Question: I cannot create a new AVD in Eclipse on MAC OSX for testing.
Situation:
- - - -
When I try to create it just waits, when I click "OK". Nothing happens - even if I wait for minutes.
Any suggestions?!

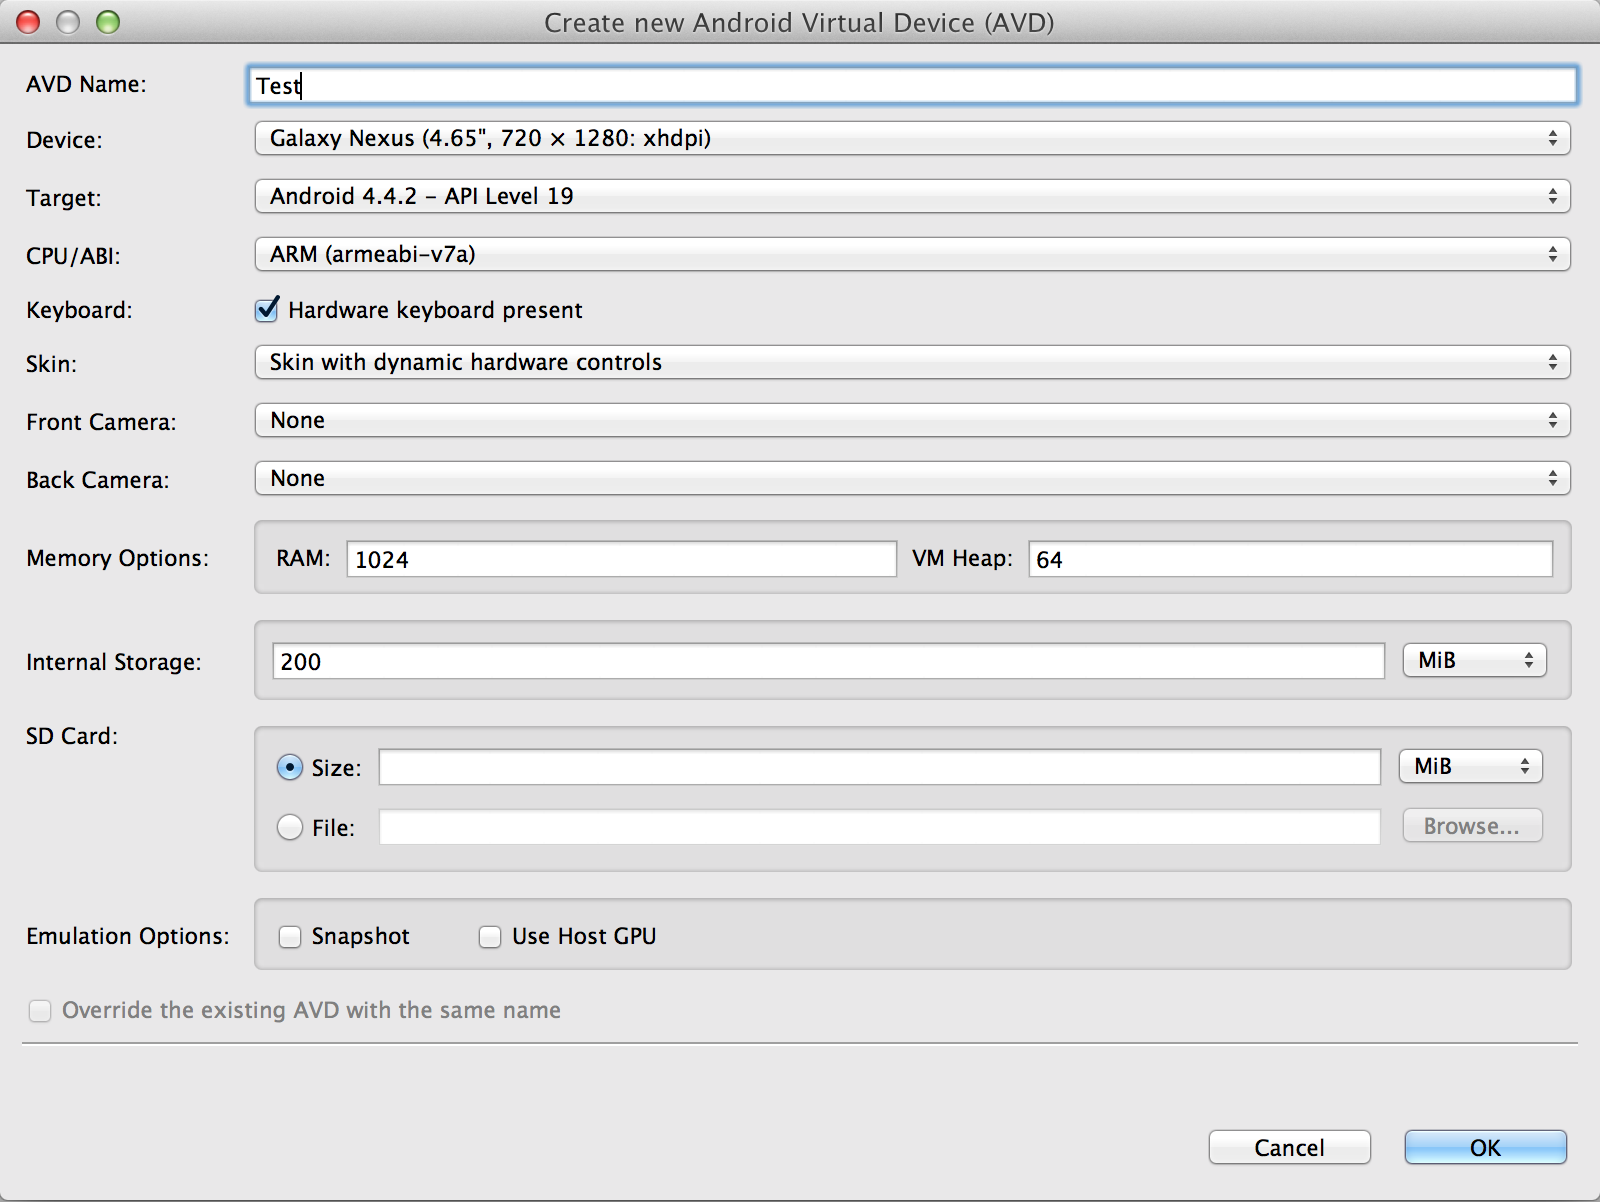
Answer: This is a strange issue that I just encountered as well, here is my solution:
'cd'
--> 'cd <Path to Android SDK>/tools'
'./android avd'